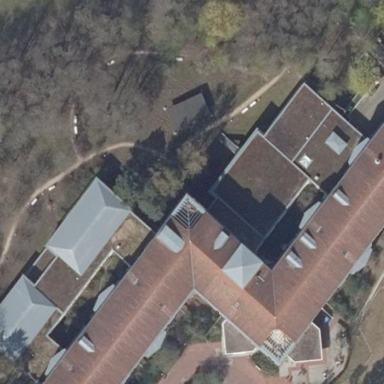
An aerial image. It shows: Hospital building with hipped roof shape.